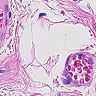
Metastatic tissue present: no